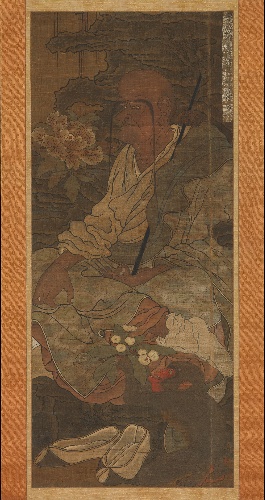
Title: 羅漢図（十六羅漢図の内）|Arhat from a series of sixteen Arhats
Date: 14th century
Object type: Hanging scroll
Classification: Paintings
Medium: Hanging scroll; ink and color on silk
Culture: Japan
Period: Nanbokuchō period (1336–92)
Dimensions: Image: 45 7/8 x 19 3/8 in. (116.5 x 49.2 cm)
Overall with mounting: 75 3/4 x 25 3/8 in. (192.4 x 64.5 cm)
Overall with knobs: 75 3/4 x 27 1/8 in. (192.4 x 68.9 cm)
Department: Asian Art
Credit line: The Harry G. C. Packard Collection of Asian Art, Gift of Harry G. C. Packard, and Purchase, Fletcher, Rogers, Harris Brisbane Dick, and Louis V. Bell Funds, Joseph Pulitzer Bequest, and The Annenberg Fund Inc. Gift, 1975
Accession year: 1975
Repository: Metropolitan Museum of Art, New York, NY
Tags: Men|Buddhism|Monkeys